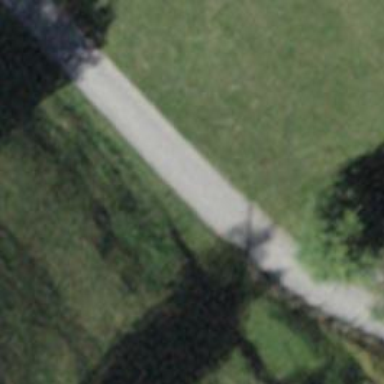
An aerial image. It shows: Paved track with grade1 quality.